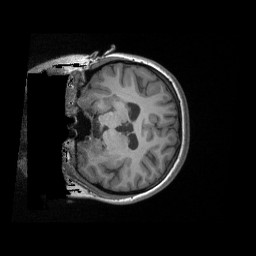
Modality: T1w
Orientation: coronal
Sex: female